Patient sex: F
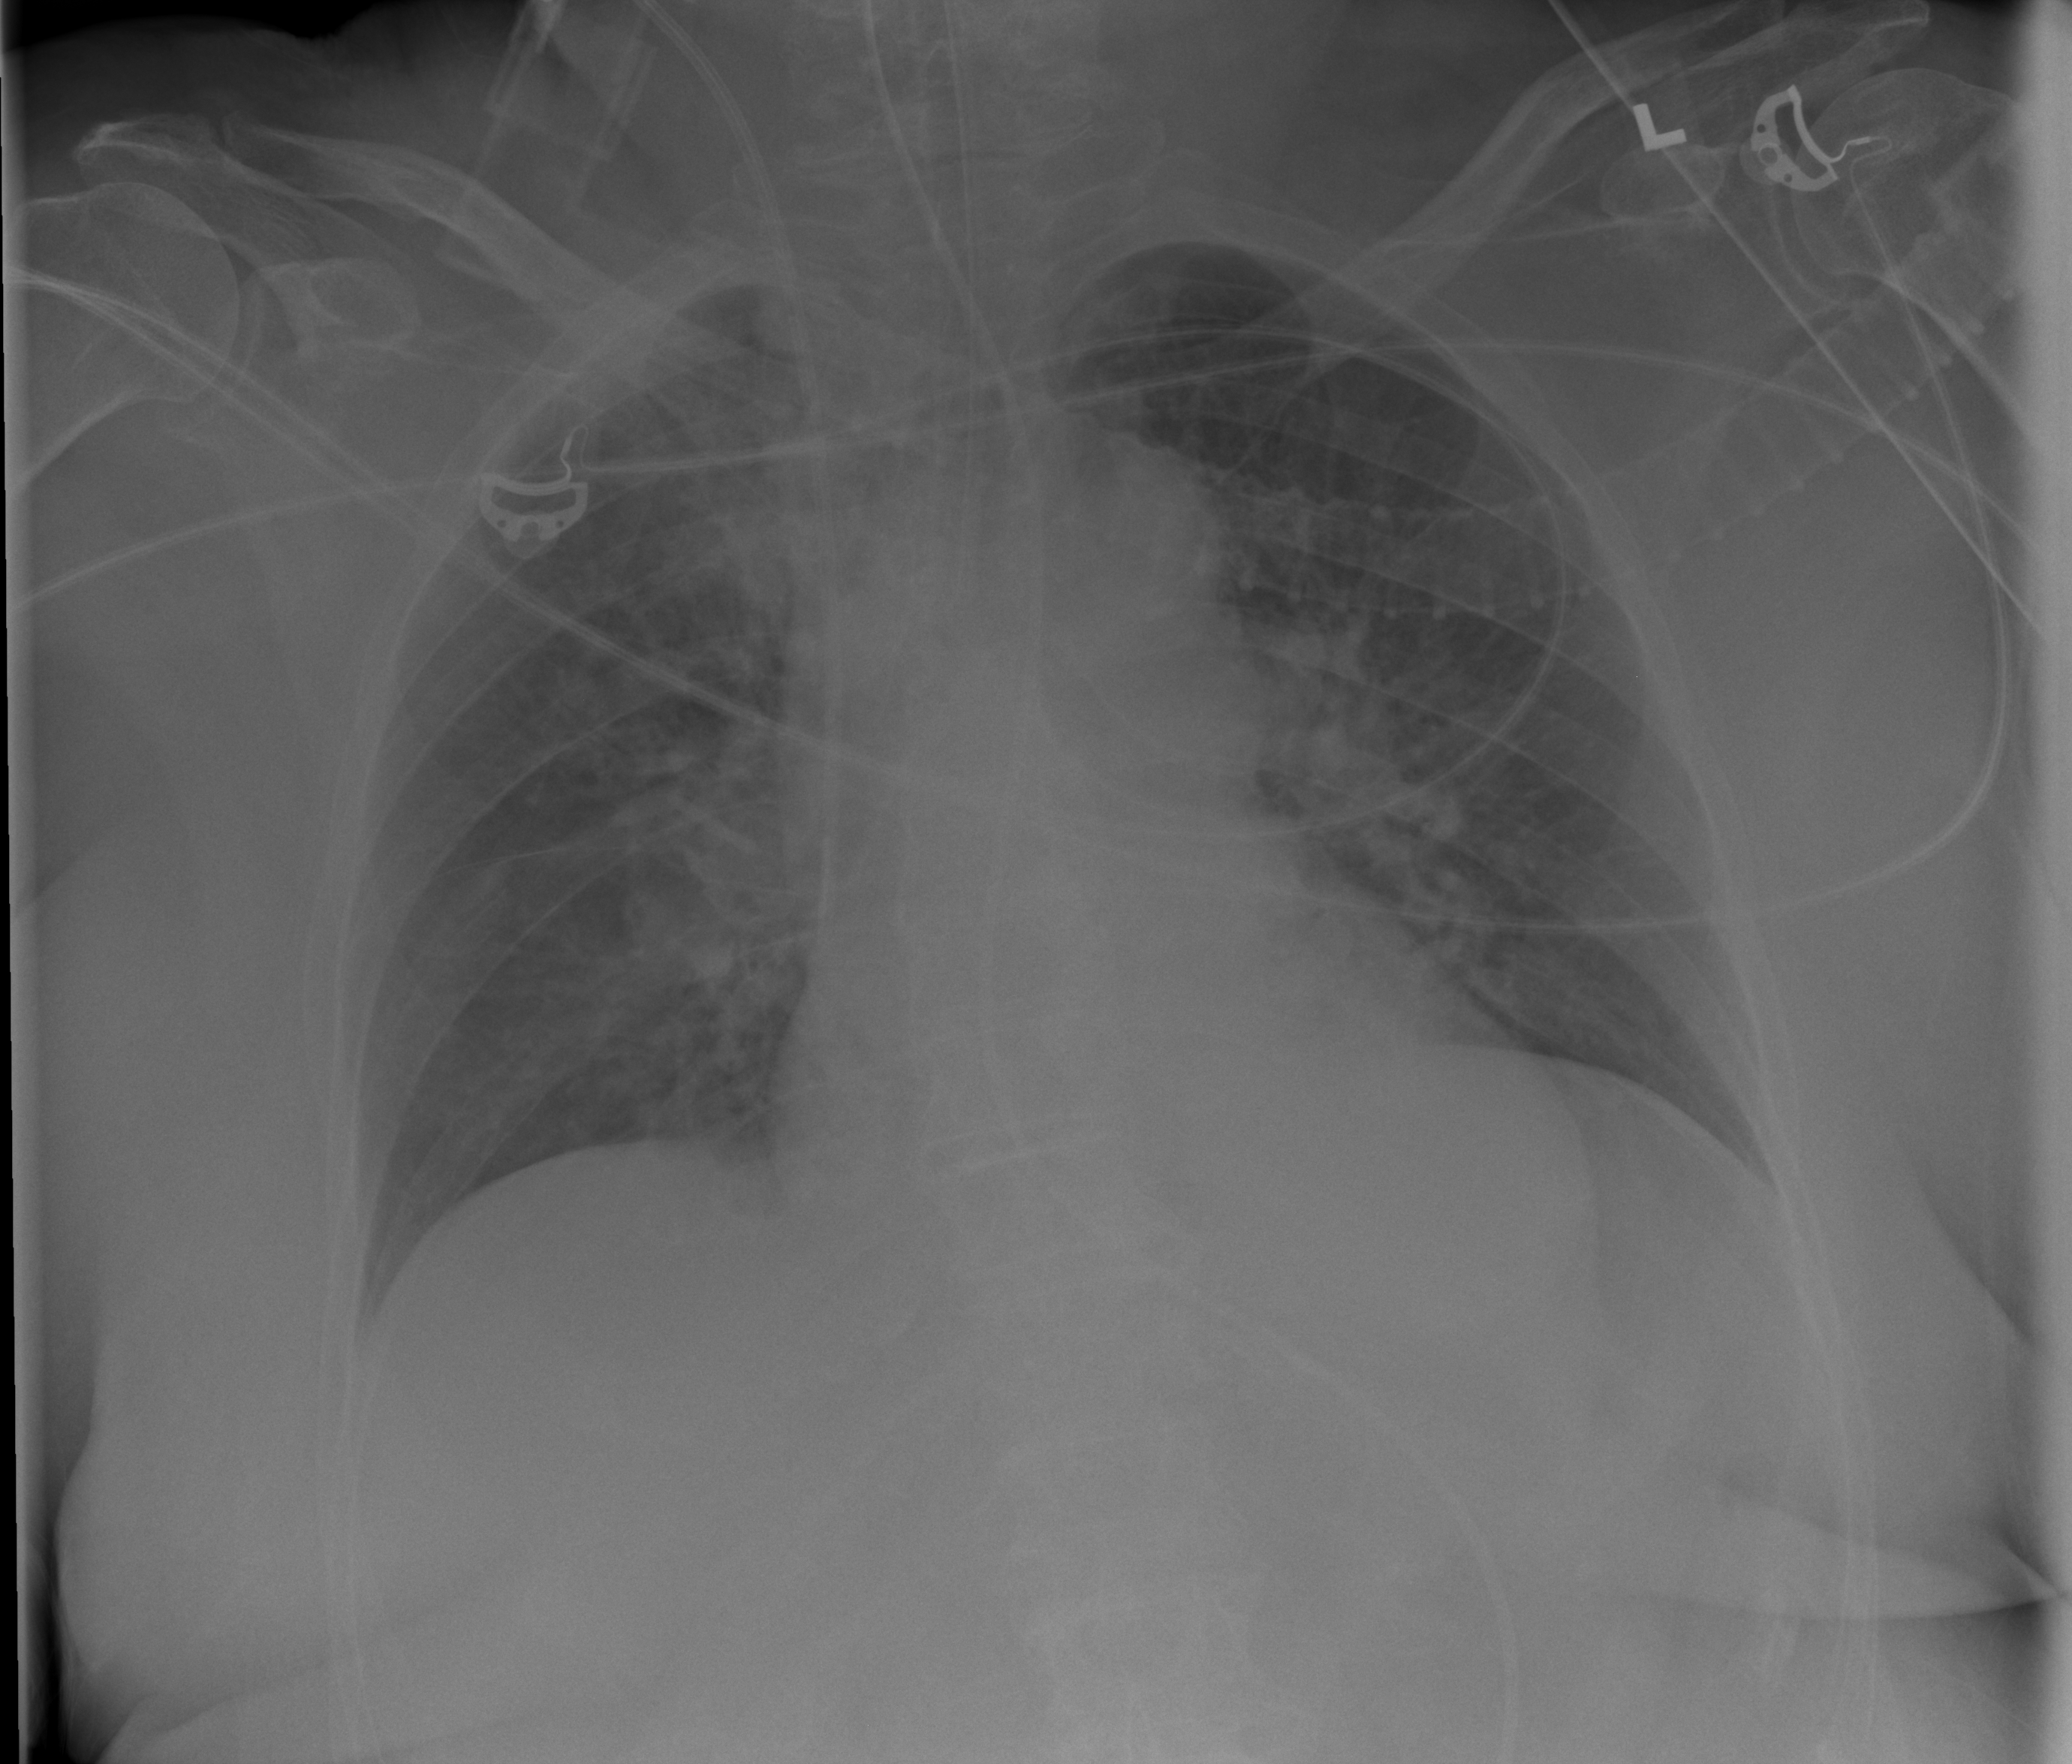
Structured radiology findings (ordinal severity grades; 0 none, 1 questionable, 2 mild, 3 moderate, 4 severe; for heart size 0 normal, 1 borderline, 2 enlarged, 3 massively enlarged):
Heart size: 2
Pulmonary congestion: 1
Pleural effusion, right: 0
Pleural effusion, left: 0
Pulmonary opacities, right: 0
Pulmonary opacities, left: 0
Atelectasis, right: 0
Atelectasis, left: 0